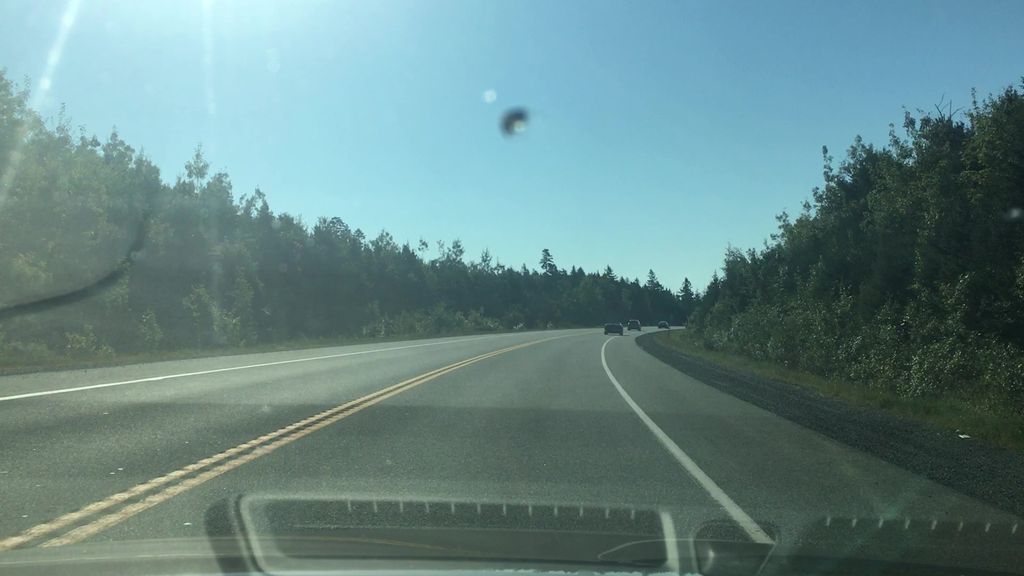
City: halifax